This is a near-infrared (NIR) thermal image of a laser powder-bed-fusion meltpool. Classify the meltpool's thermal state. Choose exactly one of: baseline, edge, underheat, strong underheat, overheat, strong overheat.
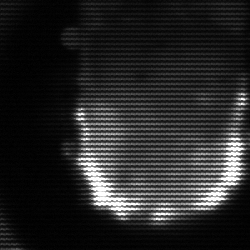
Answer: baseline